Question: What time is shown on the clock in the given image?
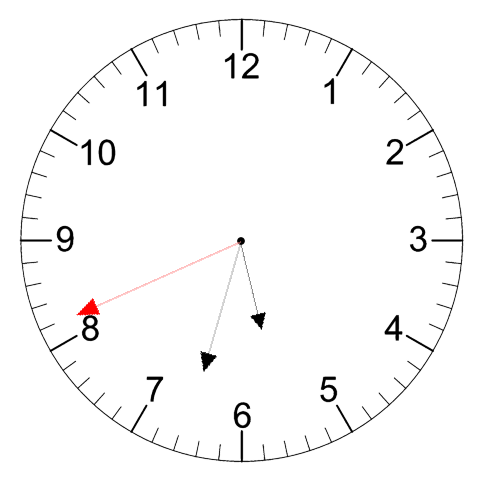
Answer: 05:32:41